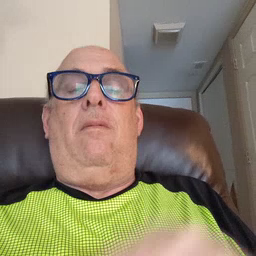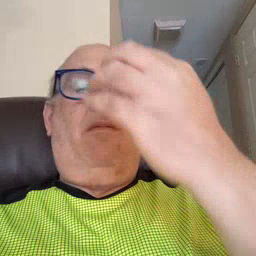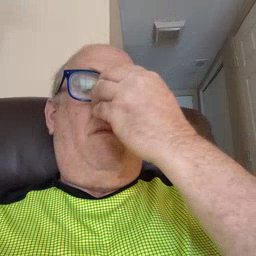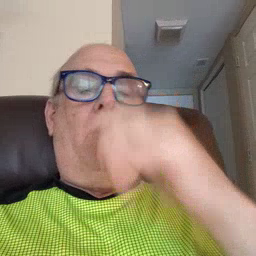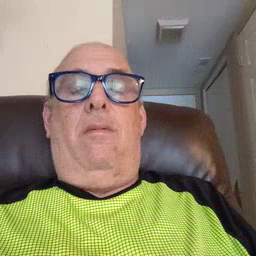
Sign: clown